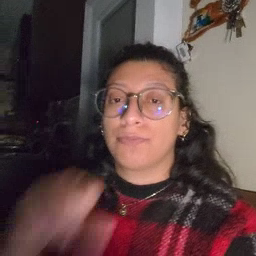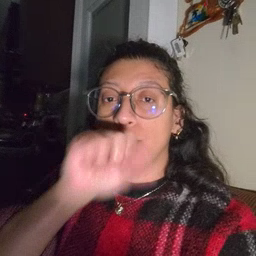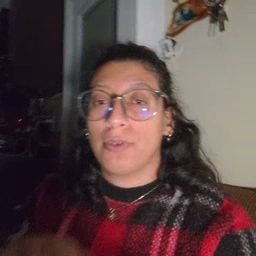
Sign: blow